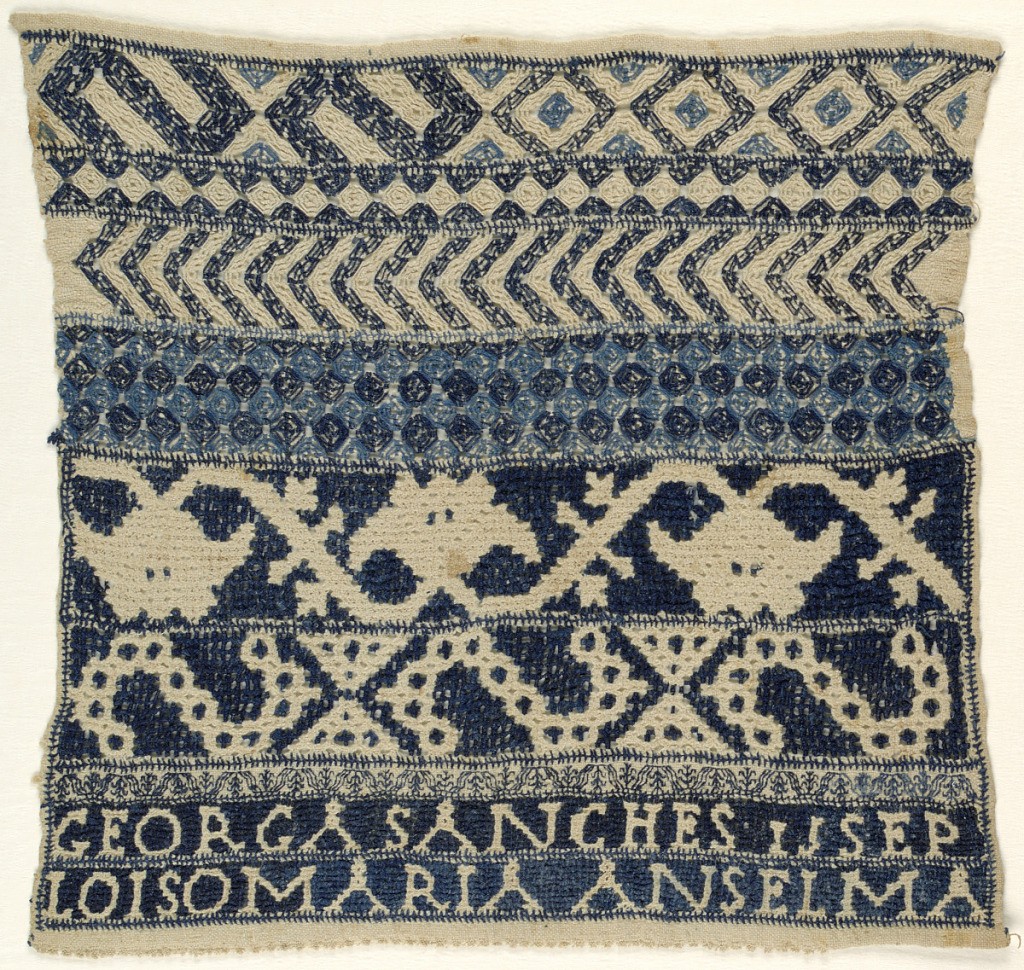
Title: Sampler
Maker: Maria Anselma
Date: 19th century
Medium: cotton embroidery on cotton foundation Technique: embroidered with withdrawn element work on plain weave foundation
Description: Bands of pattern in blue and white. Needle lace at bottom edge.